Chest X-ray:
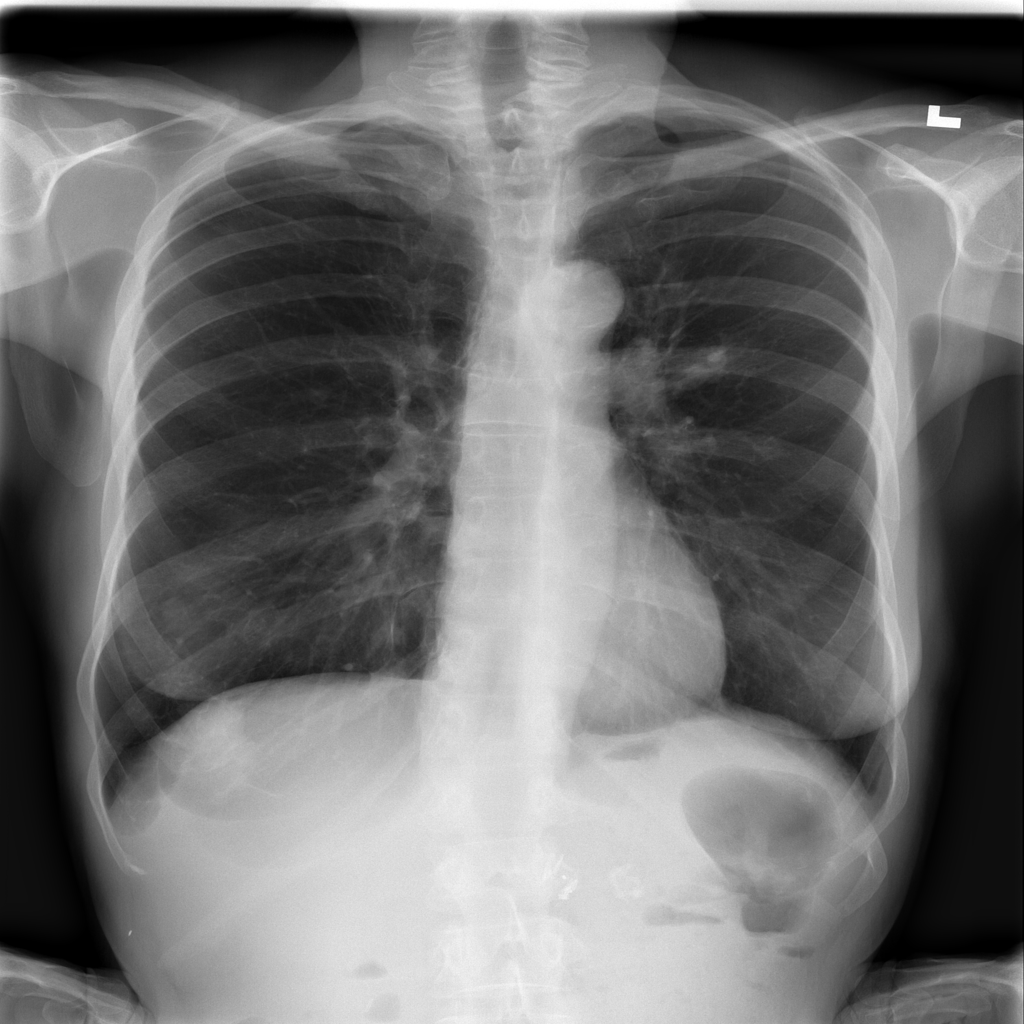
Findings: Nodule
No abnormal finding: no